Question: <URL>', for example.
The only relevant question I could find is <URL>, but the accepted answer to that involves installing another library, which then also requires using the mouse to zoom.
Just to be clear, I'm not talking about changing the figure size (using 'fig.set_size_inches()' or similar). The figure size is fine; the problem is that the plotted stuff only takes up a small part of the figure:

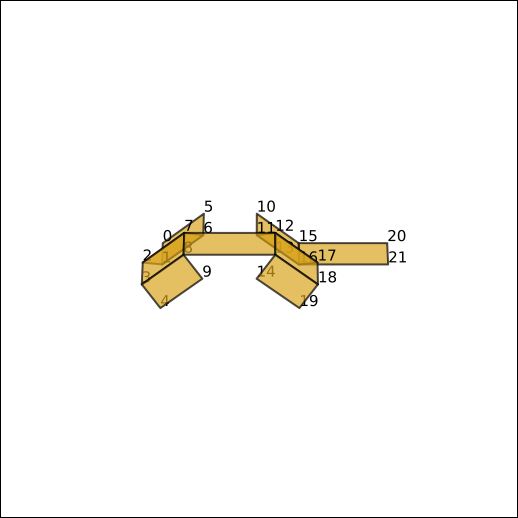
Answer: The closest solution to 'view_init' is setting 'ax.dist' directly. According to the docs for <URL> will result in a zoomed in plot.
: This behavior is not really documented and may change. Changing the limits of the axes to plot only the relevant parts is probably a better solution in most cases. You could use <URL> to do this conveniently.
# Working IPython/Jupyter example:
'''
%matplotlib inline
from IPython.display import display
from mpl_toolkits.mplot3d import axes3d
import matplotlib.pyplot as plt
fig = plt.figure()
ax = fig.add_subplot(111, projection='3d')
# Grab some test data.
X, Y, Z = axes3d.get_test_data(0.05)
# Plot a basic wireframe.
ax.view_init(90, 0)
ax.plot_wireframe(X, Y, Z, rstride=10, cstride=10)
plt.close()
from ipywidgets import interact
@interact(dist=(1, 20, 1))
def update(dist=10):
ax.dist = dist
display(fig)
'''
# Output
'dist = 10'
<URL>
'dist = 5'
<URL>